Aerial crown-view tile of a tropical tree (Barro Colorado Island, Panama), acquired 20240918:
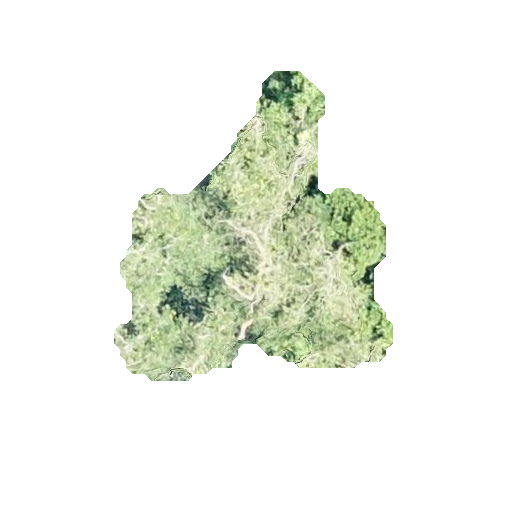
Species: Platypodium elegans
GBIF accepted scientific name: Platypodium elegans
Crown area: 83.077 m²